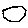
Label: hexagon